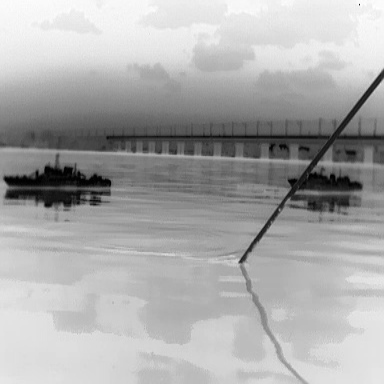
There are two warships in the infrared image.